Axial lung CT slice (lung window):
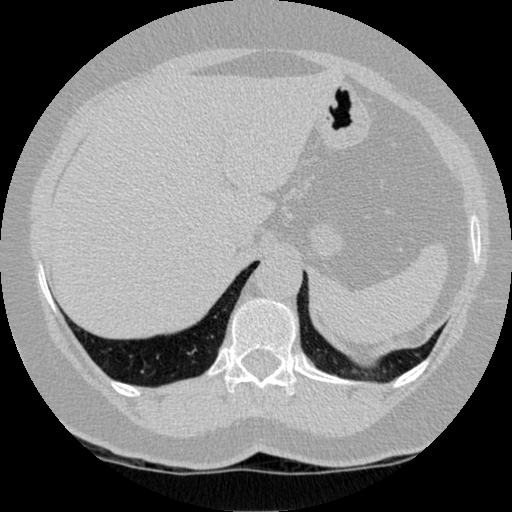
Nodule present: no